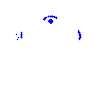
Particle: kaon